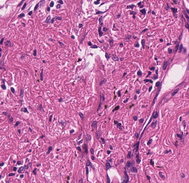
Tumor epithelial tissue: no
Tumor-associated stroma tissue: yes
Normal tissue: no